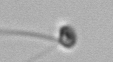
Label: flagellate